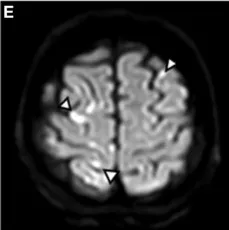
MRI images of brain. Four days after onset, the multiple hyperintensities in DWI are better demarcated (closed black arrowheads).
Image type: radiology (mri)